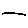
Label: line